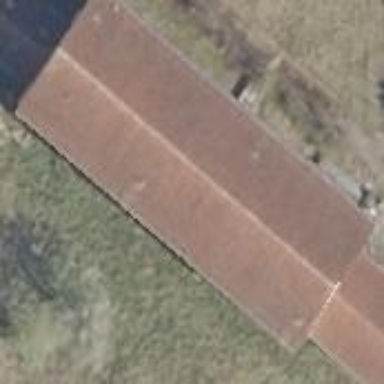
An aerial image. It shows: Service building.